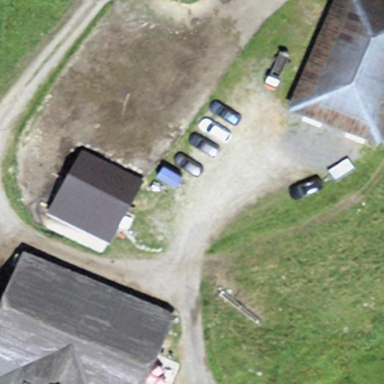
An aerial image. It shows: Isolated dwelling in remote location.